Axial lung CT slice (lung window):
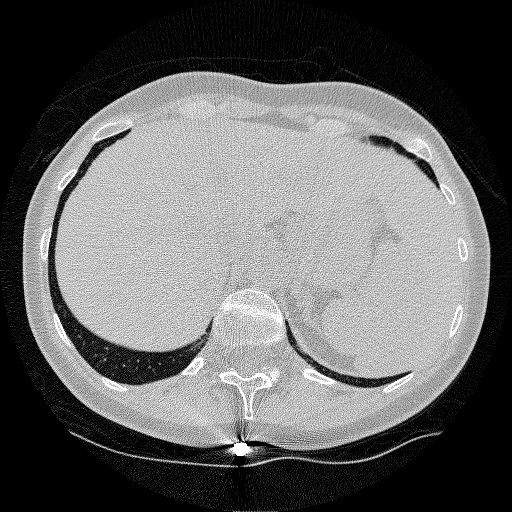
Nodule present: no